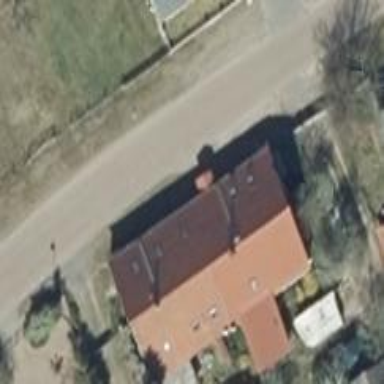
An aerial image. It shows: Light gray house with flat roof.